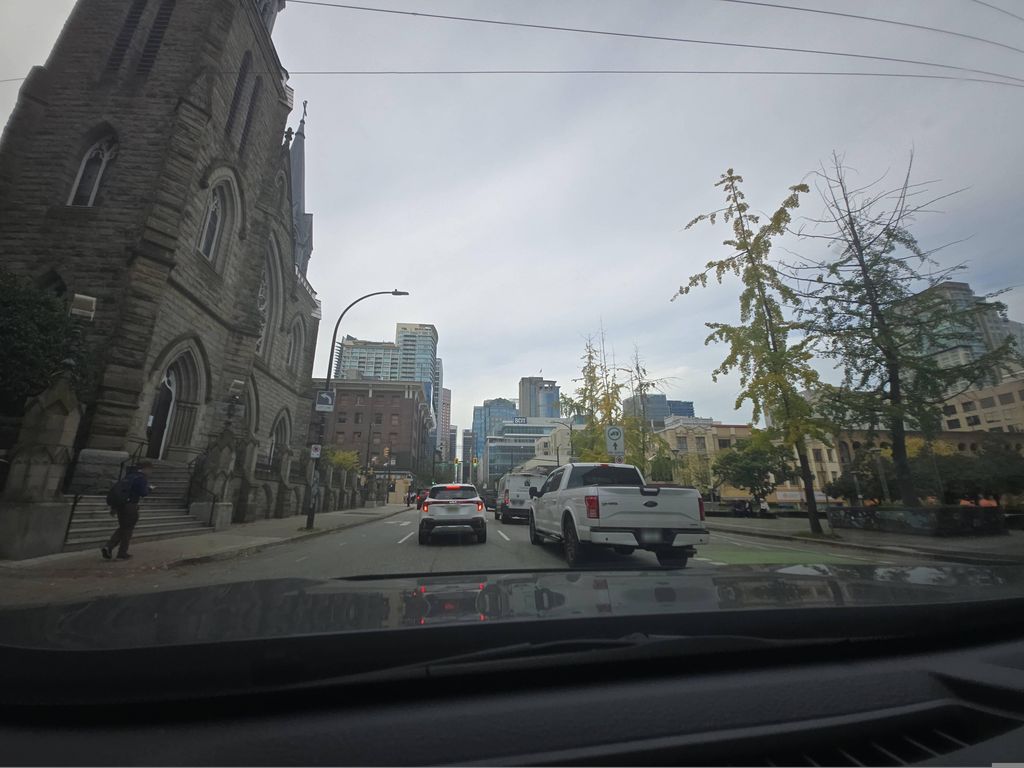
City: vancouver